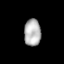
Tissue: lung
Cell type: Epithelial cells
Senescence score: 0.5559
Nuclear area (px): 443
Mean DAPI intensity: 178.856